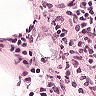
Metastatic tissue present: no